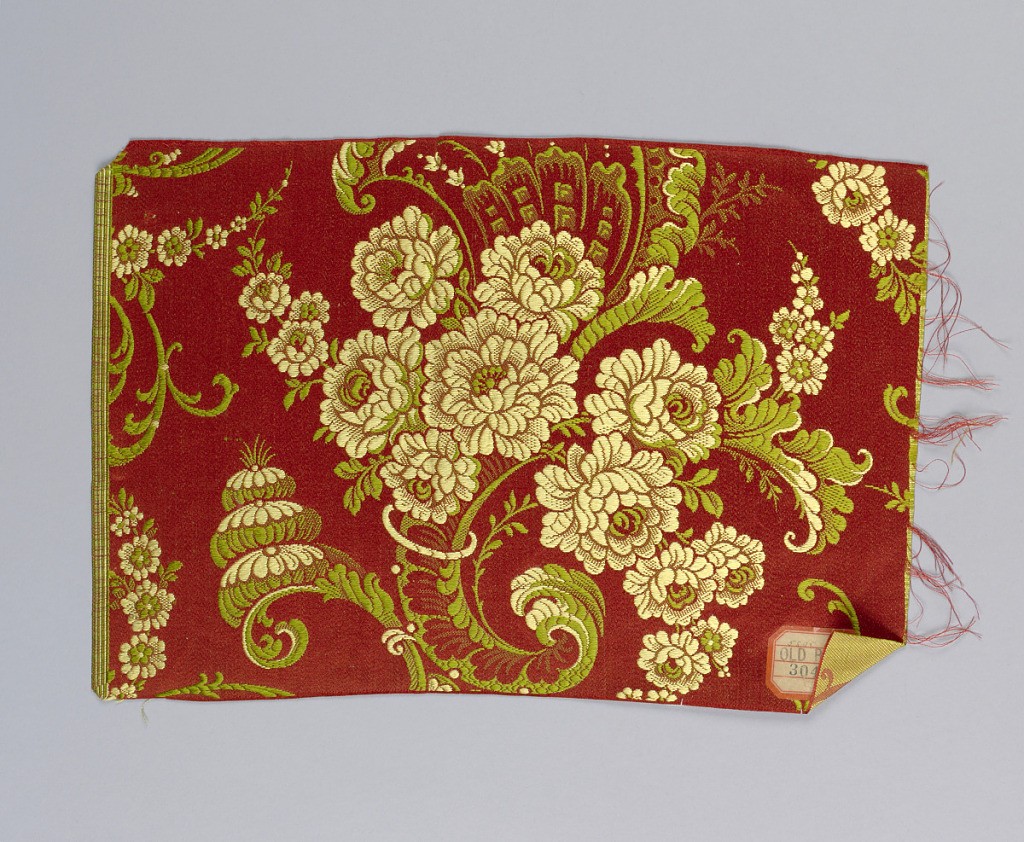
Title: Samples
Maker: Orinoka Mills, Philadelphia, Pennsylvania, USA
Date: ca. 1910
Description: a. orange/red ground (warp) with motifs in green and yellow (weft)
b. gold color ground with motifs in green and white
c. gold color ground with motifs in green and pink
d. red ground with pink and darker red motifs
e. gold color ground with gold color motifs